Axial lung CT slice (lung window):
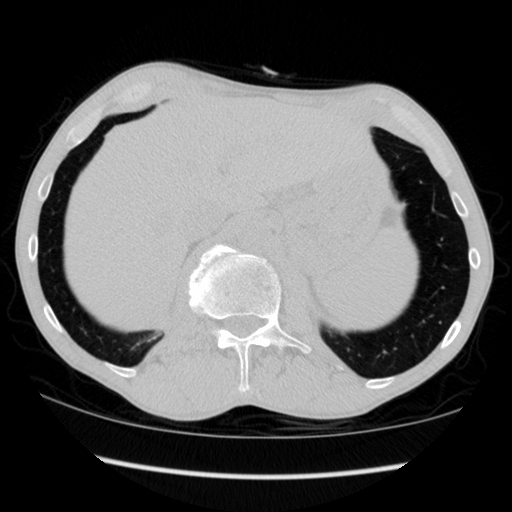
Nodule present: no